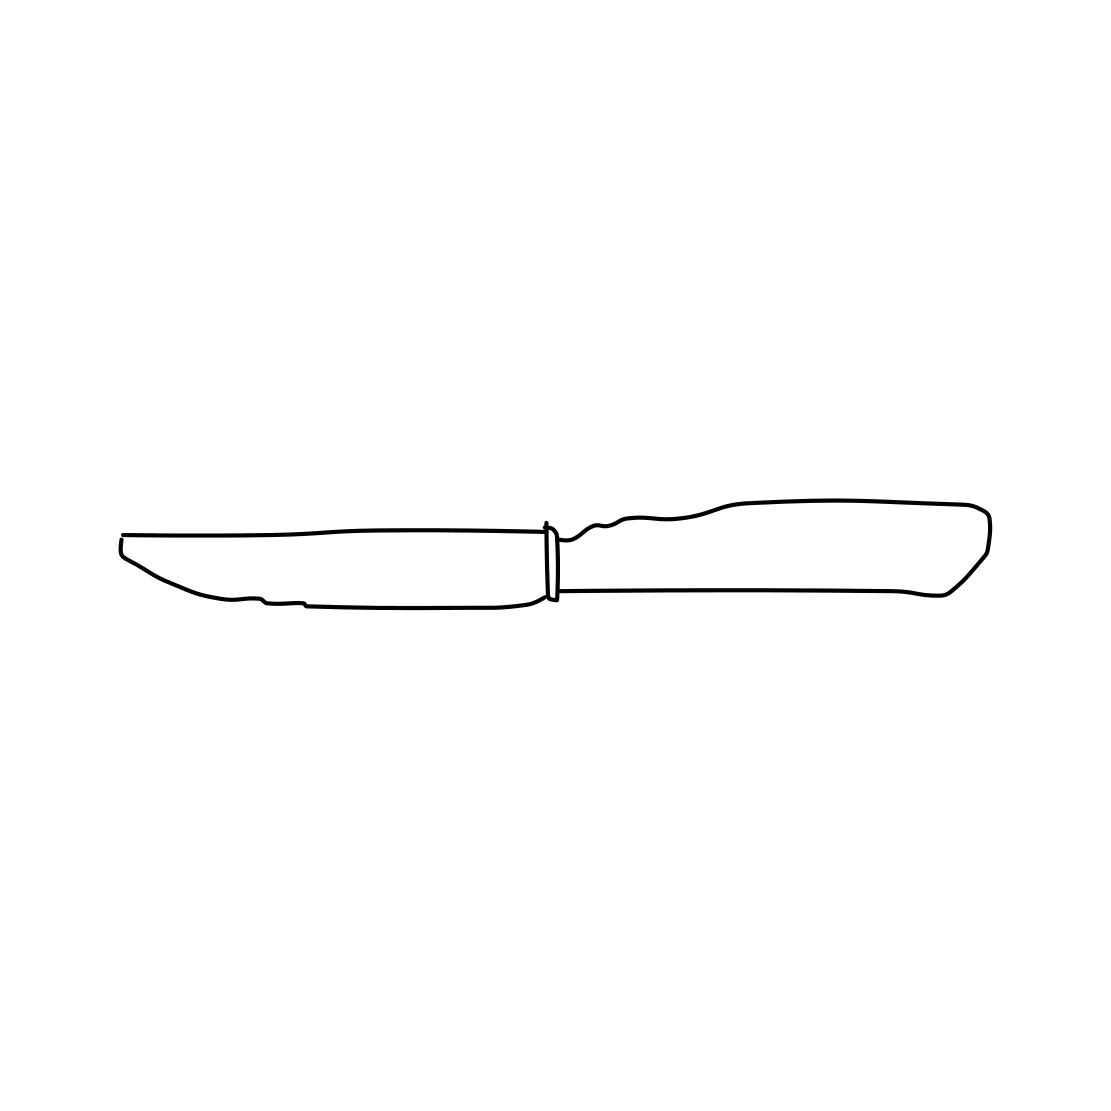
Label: knife